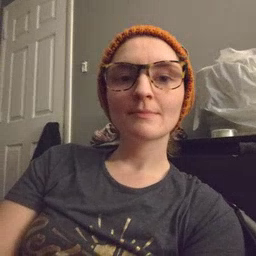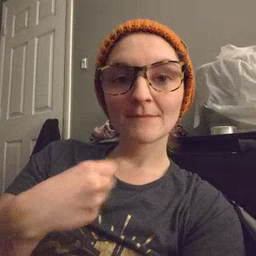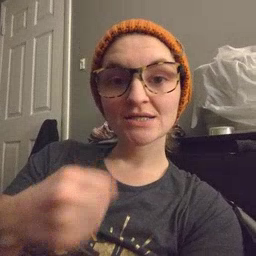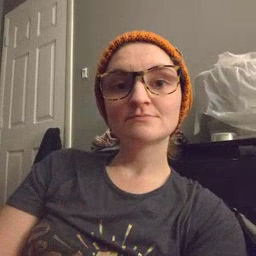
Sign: make